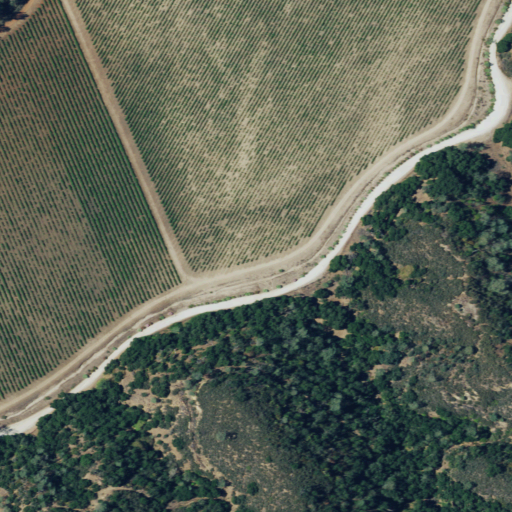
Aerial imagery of valley in California named Indian Canyon containing evergreen forest, cultivated crops, shrub, grassland, and mixed forest